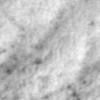
Label: no_change